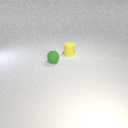
small yellow rubber cylinder to the right of small green rubber sphere